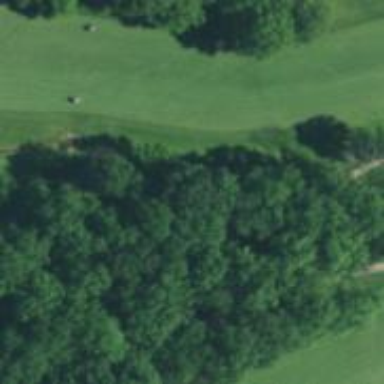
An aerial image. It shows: High-quality path for golf carts on grade 1 tracktype.